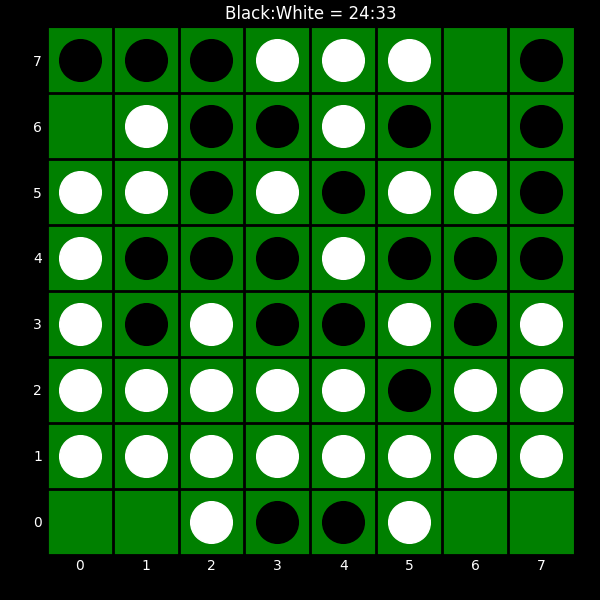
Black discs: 24
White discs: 33